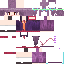
A female human skin with dark skin, wearing brown long hair dressed in a purple hoodie and black pants, featuring a closed mouth.